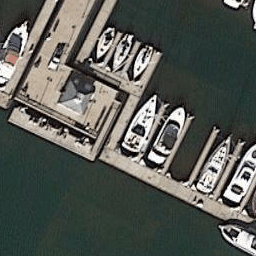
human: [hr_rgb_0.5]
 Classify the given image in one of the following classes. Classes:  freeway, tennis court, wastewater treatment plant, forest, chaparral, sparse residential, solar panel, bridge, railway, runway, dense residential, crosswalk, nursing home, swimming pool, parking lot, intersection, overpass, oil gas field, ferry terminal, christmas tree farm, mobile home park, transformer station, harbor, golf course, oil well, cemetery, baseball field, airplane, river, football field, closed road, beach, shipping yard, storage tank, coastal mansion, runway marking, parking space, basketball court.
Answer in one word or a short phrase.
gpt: harbor